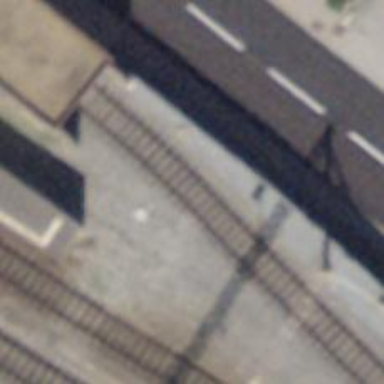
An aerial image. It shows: Railway yard used for servicing trains.